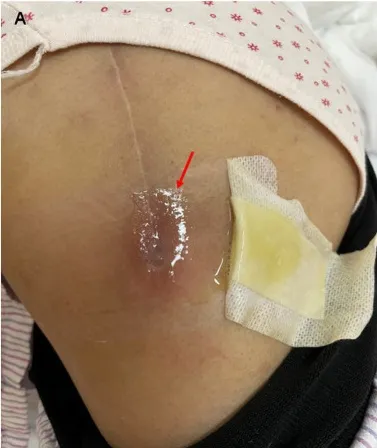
The fistula is shown before.
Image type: medical_photograph (skin_photograph)